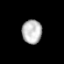
Tissue: prostate
Cell type: T cells
Senescence score: 0.3071
Nuclear area (px): 465
Mean DAPI intensity: 185.473